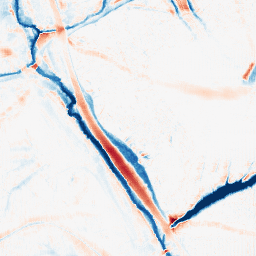
Category: morphological
Decomposition family: morphological_ellipse
Decomposition parameters: operation: average
width: 20
height: 20
Upsampling method: fft_zeropad
Upsampling parameters: scale: 8
Upsampling scale: 8